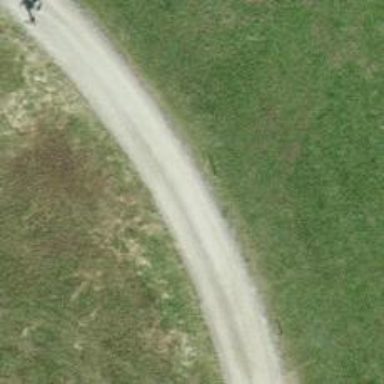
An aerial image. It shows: Track with grade2 pebblestone surface.